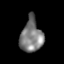
Tissue: skin
Cell type: Epithelial cells
Senescence score: 0.2135
Nuclear area (px): 721
Mean DAPI intensity: 123.361